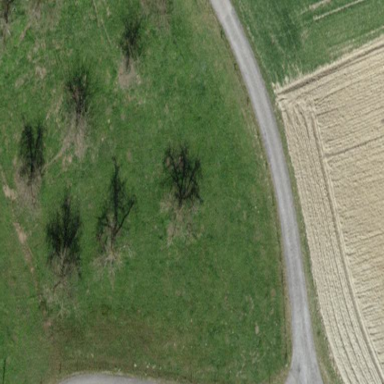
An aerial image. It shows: Orchard.